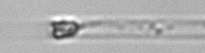
Label: Dactyliosolen_blavyanus